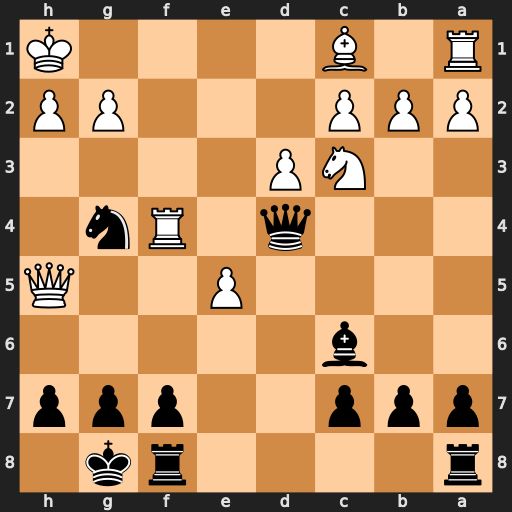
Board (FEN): r4rk1/ppp2ppp/2b5/4P2Q/3q1Rn1/2NP4/PPP3PP/R1B4K
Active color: b
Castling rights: -
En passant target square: -
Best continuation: Nf2+ Kg1 Nh3+